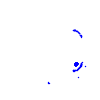
Particle: electron